Aerial crown-view tile of a tropical tree (Barro Colorado Island, Panama), acquired 20250715:
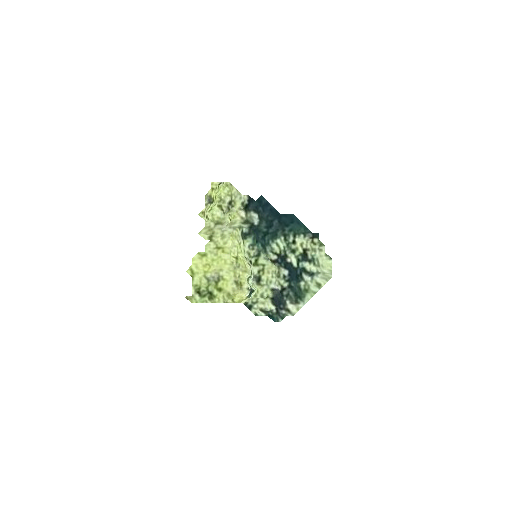
Species: Nectandra lineata
GBIF accepted scientific name: Nectandra lineata
Crown area: 19.266 m²